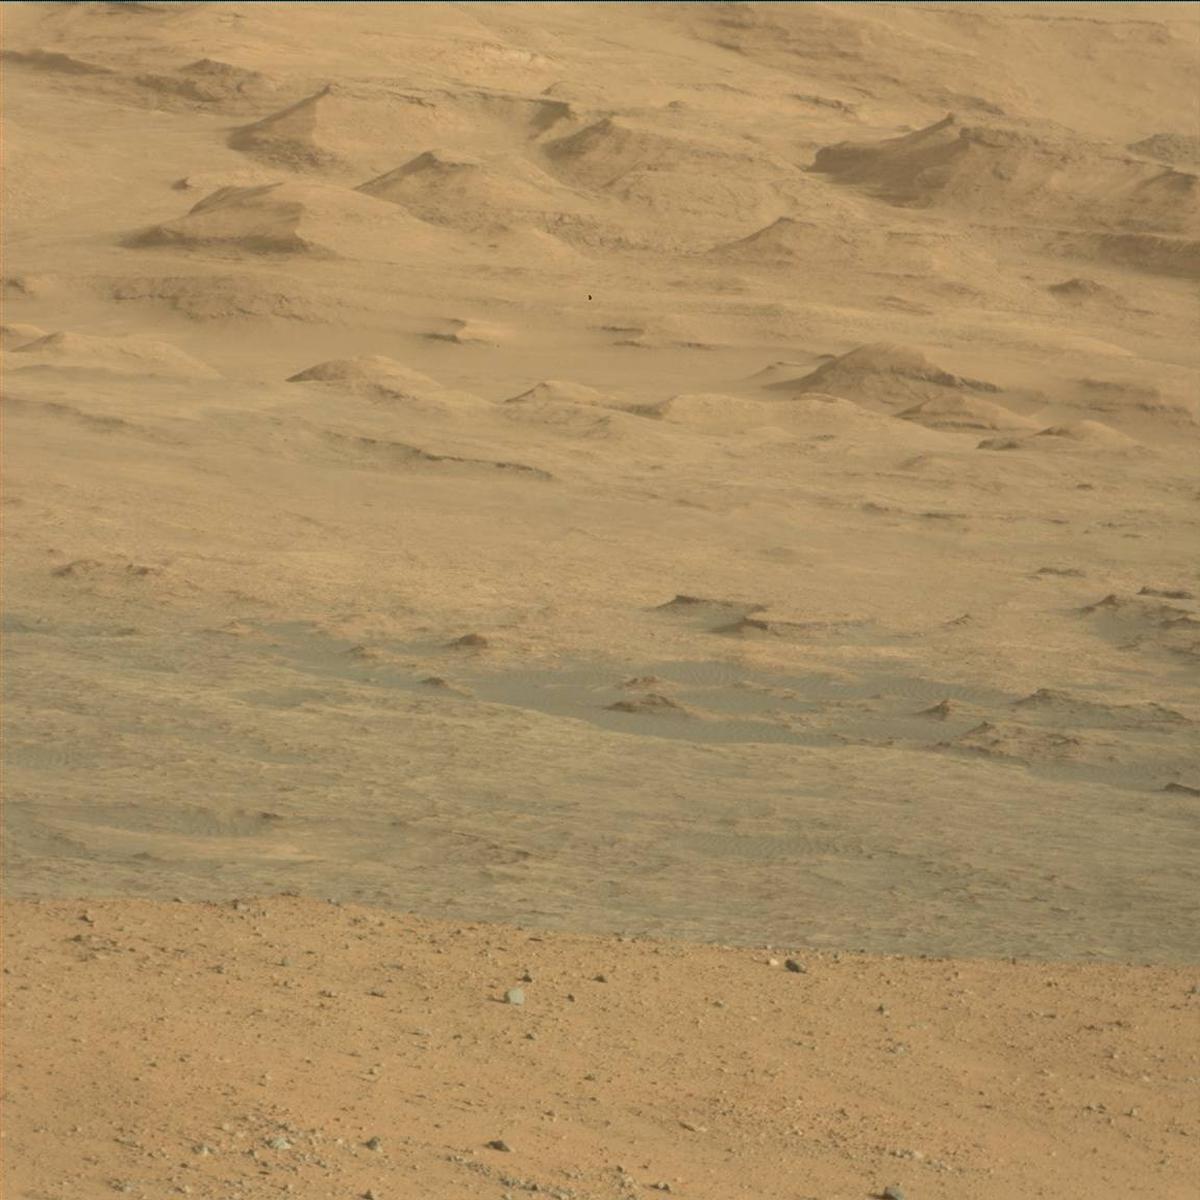
Terrain classes present: Bedrock, Ridge, Rock, Sand / Soil